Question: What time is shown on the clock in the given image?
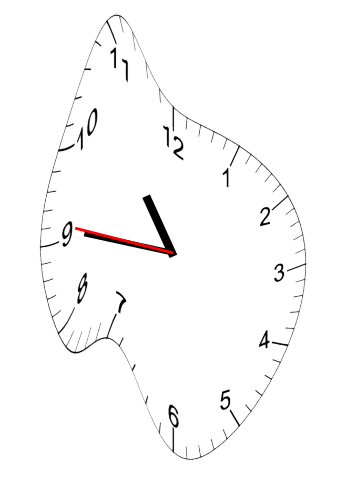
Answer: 10:45:46